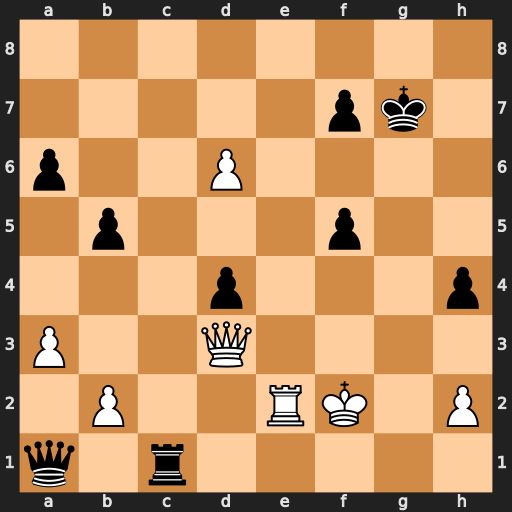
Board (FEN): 8/5pk1/p2P4/1p3p2/3p3p/P2Q4/1P2RK1P/q1r5
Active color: w
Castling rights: -
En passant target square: -
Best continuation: Qxd4+ f6 d7 Rf1+ Ke3 Qc1+ Rd2